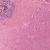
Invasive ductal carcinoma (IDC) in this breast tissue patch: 0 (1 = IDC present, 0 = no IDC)